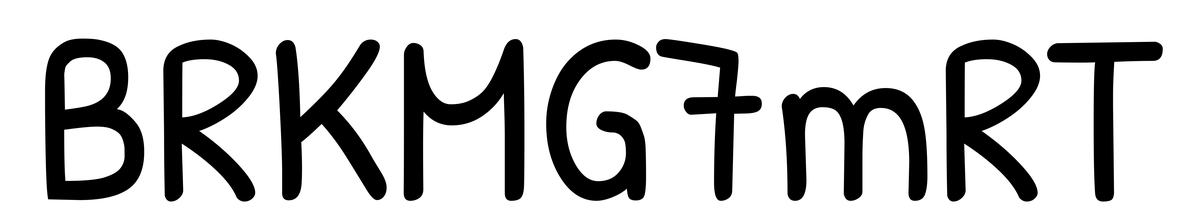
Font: PatrickHand-Regular